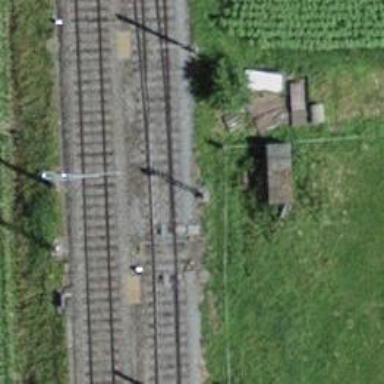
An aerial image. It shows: Single railway track with electrified contact line. It is spur track.